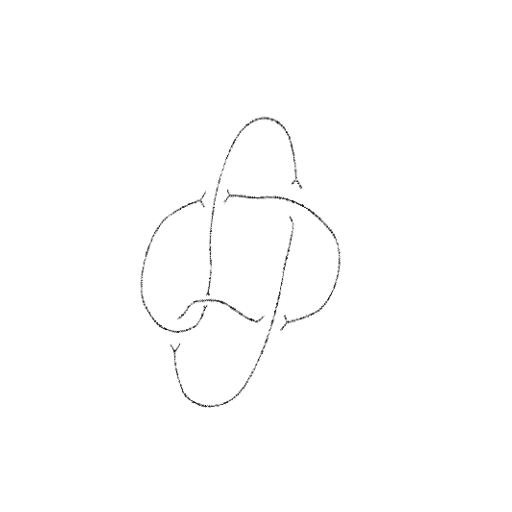
Crossing number: 5